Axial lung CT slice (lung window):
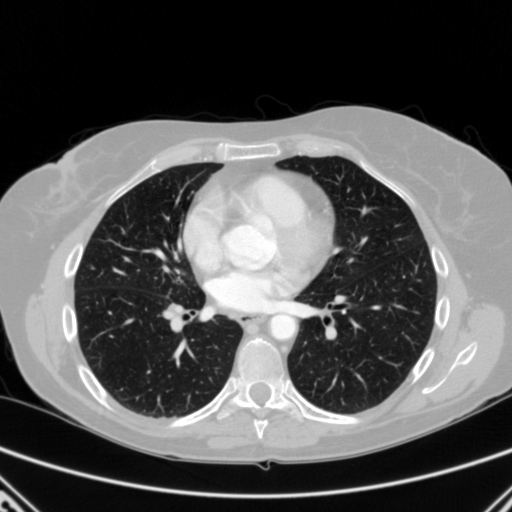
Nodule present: no